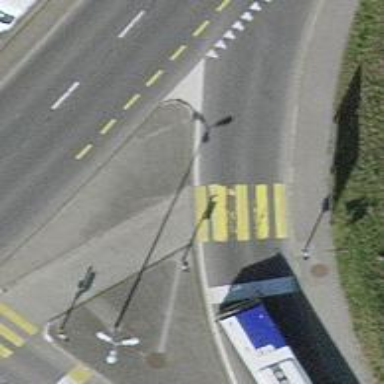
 there's crossing equipped with traffic signals."